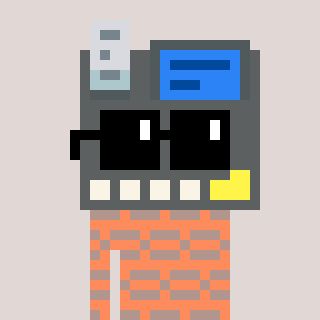
a pixel art character with square black sunglasses, a cash register-shaped head and a peachy-colored body on a warm background